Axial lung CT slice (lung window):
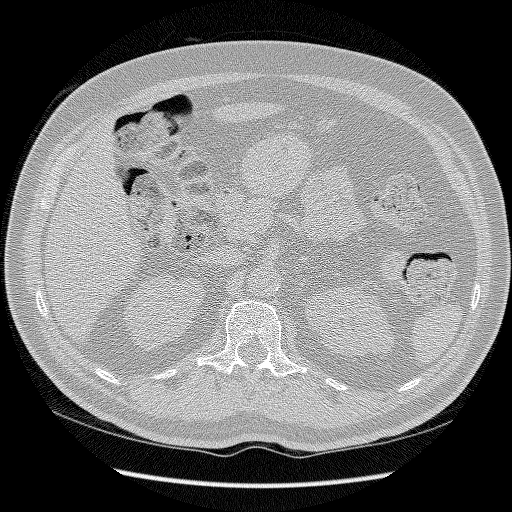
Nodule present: no